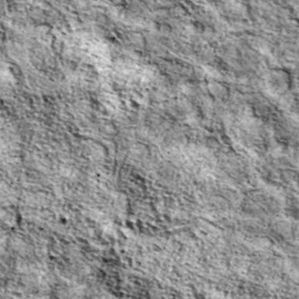
Label: non_frost